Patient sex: M
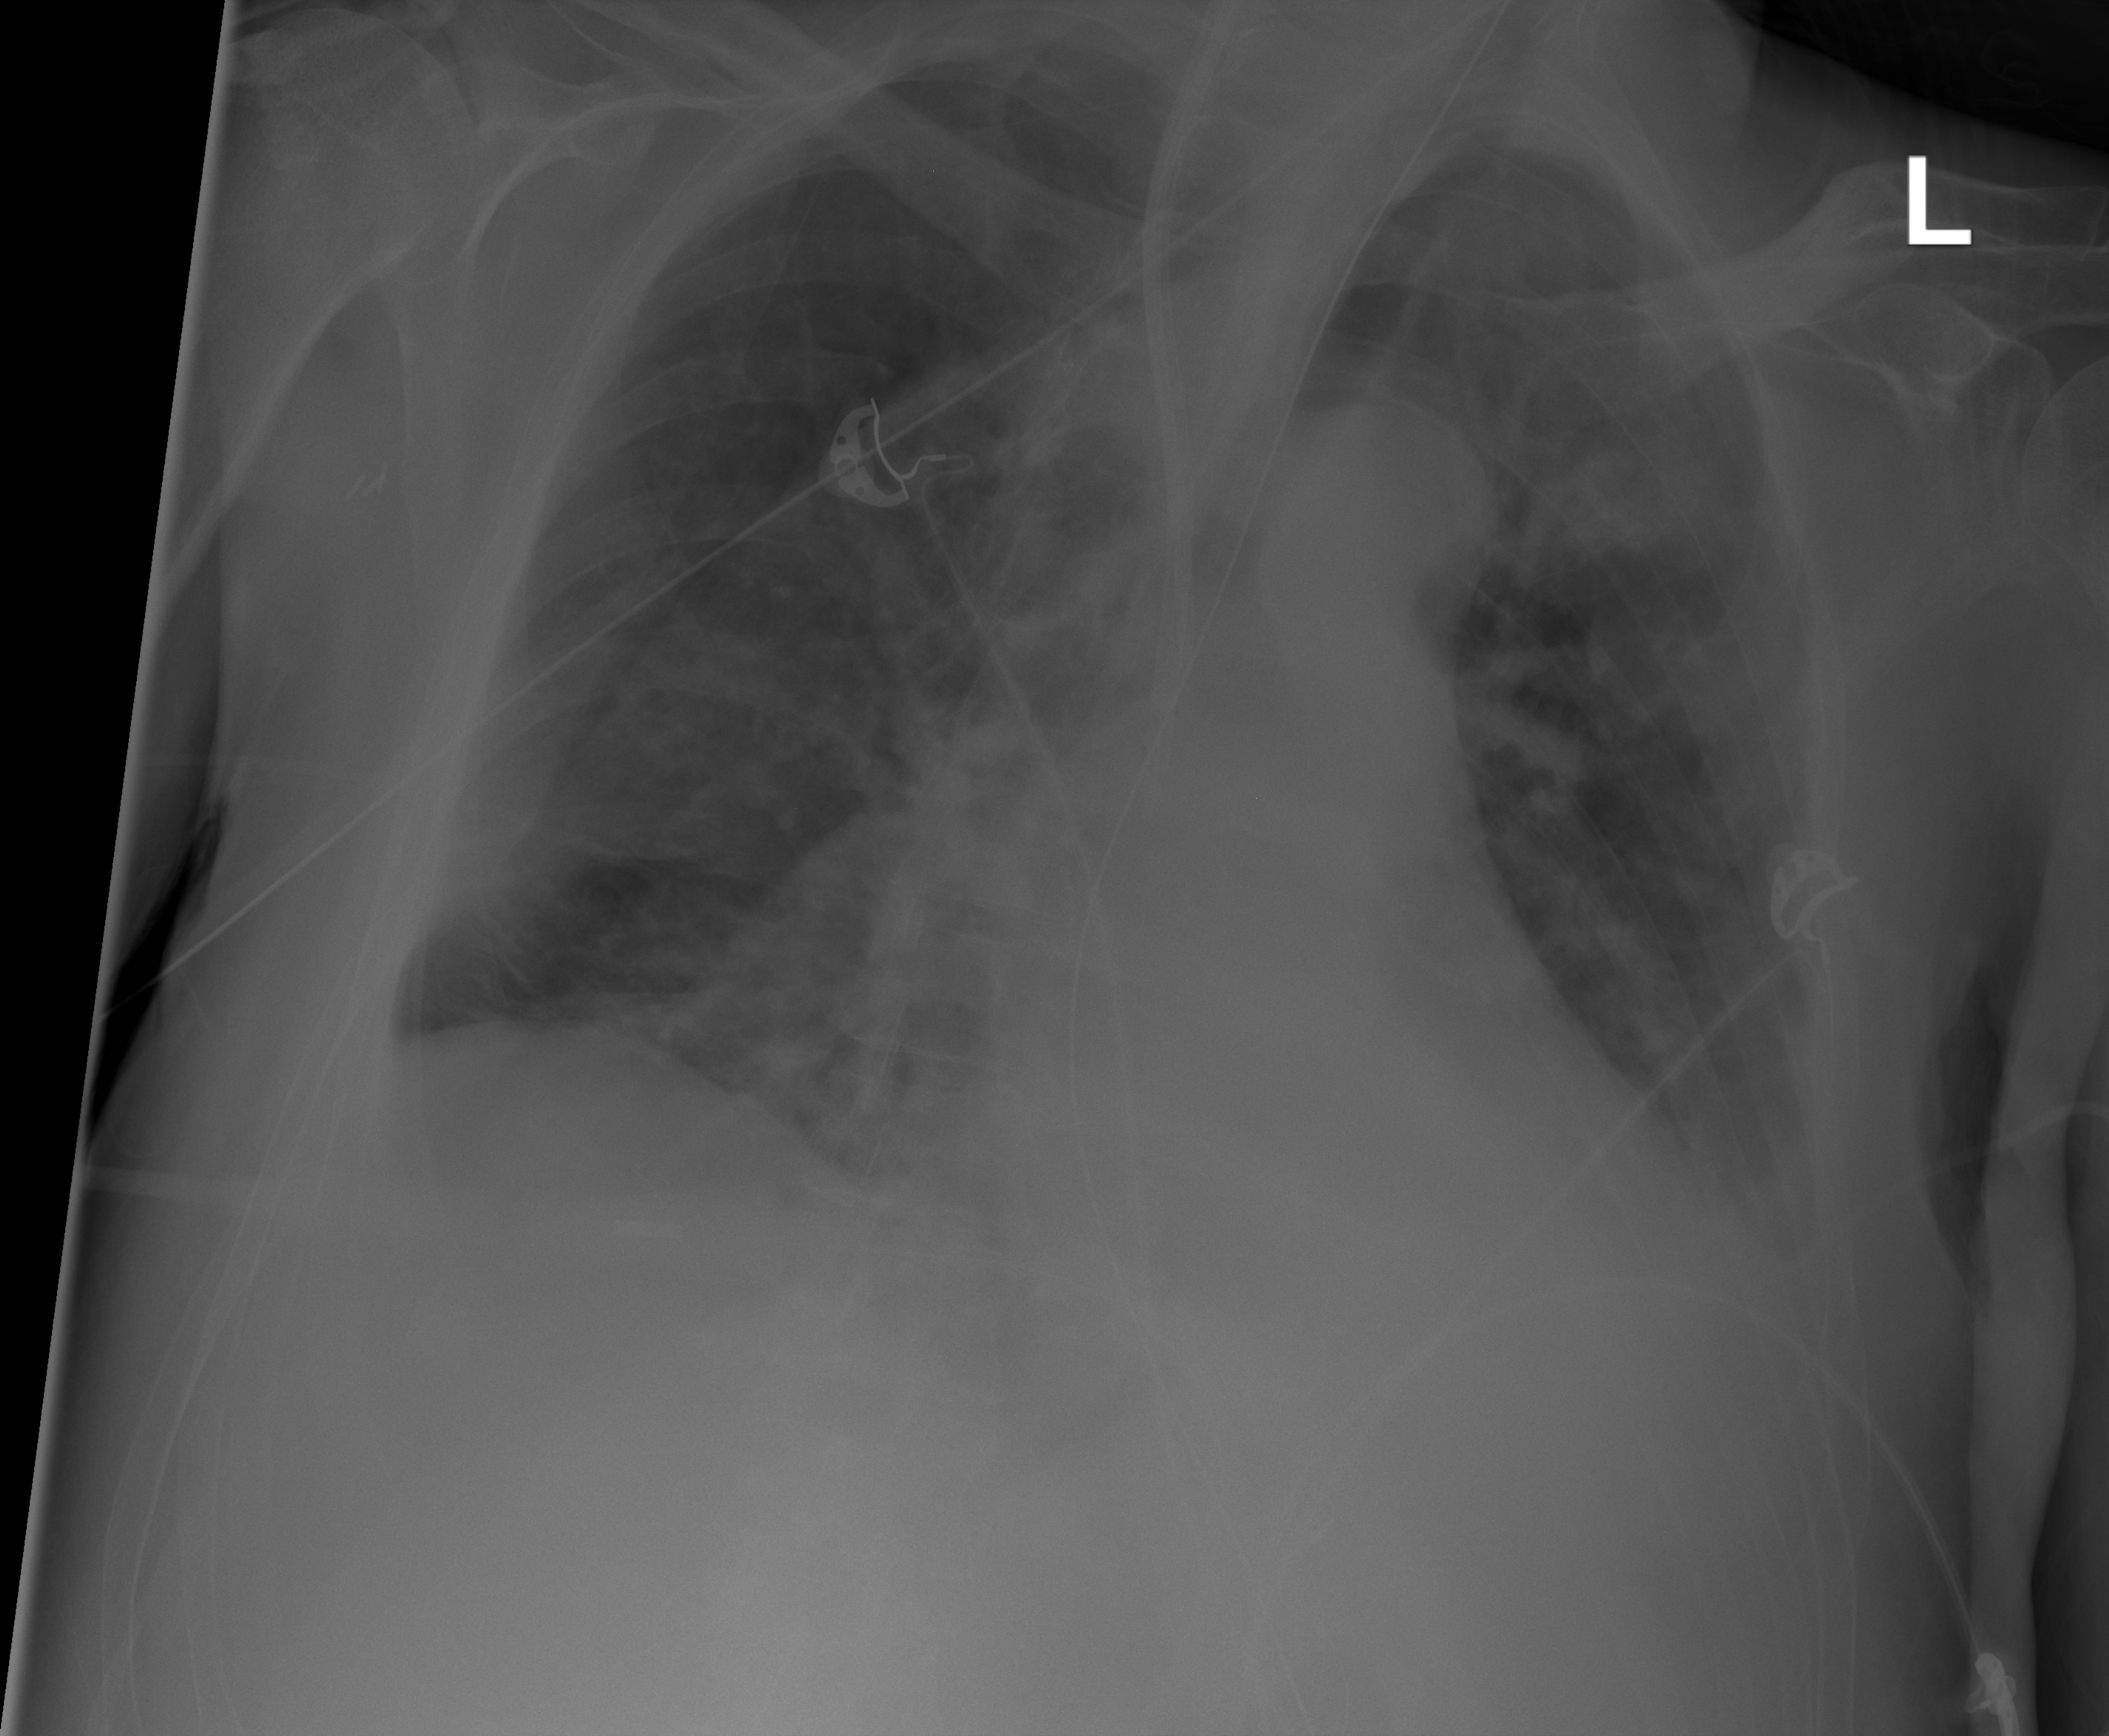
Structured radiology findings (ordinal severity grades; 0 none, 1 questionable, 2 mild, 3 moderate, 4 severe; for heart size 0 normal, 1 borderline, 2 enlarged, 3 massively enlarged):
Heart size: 0
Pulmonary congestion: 2
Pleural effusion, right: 1
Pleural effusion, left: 2
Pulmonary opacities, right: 0
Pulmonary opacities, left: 2
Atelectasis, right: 2
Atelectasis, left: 2